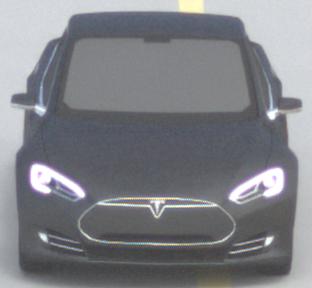
Make: Tesla
Model: Model S 60
Detailed model: Model S
Model produced from: 2013/10
Model produced until: 2014/10
Doors: 5
Color: gray
Road condition: dry road
Daytime: midday
Contrast: medium contrast